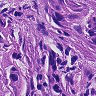
Metastatic tissue present: yes